Question: I'd like to create an NSBezierPath that represents a "curved" or "bloated" square like this:

I'm struggling to come up with the correct math to get this shape exactly right. I've looked all over the internet but Googling for this topic turns up mostly "here's how you draw rounded corners", which is not what I need.
Can anyone point me to a formula I can use to place the control points for these curves? Thanks!
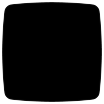
Answer: Okay; after much trial and error I've got something that works. The code below will draw a shape like this one. (This image uses the following values for the #define statements in the code):
'''
#define SIDE_DEFLECTION 18.0f
#define CORNER_RAD 18.0f
#define KAPPA 0.55238f
#define CORNER_CP_OFFSET_FOR_SIDE_DEFLECTION .10
#define SIDE_CENTER_CP_OFFSET 0.60
'''
These values, given a 500x500 pixel view, will draw this shape:

# The Drawing Code
In my case, I'm drawing this shape inside an NSButtonCell subclass. Because I know that this cell's frame will never resize in my app, I can do some optimizations. Specifically, I store the NSBezierPath as an iVar so I don't have to recreate it each time through -drawImage... Additionally, I store an NSShadow and NSColor as iVars so those don't have to be recreated either.
If you're going to draw this shape in a view that resizes, you'll need to tweak the code a bit. The values of the #define statements need to be manually adjusted right now if the square changes sizes drastically (otherwise, the corners don't look quiiiiite right. There's little indentations where the side curves transition to the rounded-corner curves, etc.)
The code below is configured to draw the same shape in a 52x52 pixel square. The general approach is to set the "side deflection" and "corner radius" you want, then adjust the two "offset" define statements (which are percentages) until the corners look perfect. The value of "kappa" must never change --- that one is taken from a mathematical paper I found.
Here's the optimized drawing code:
'''
#import "LPProjectIconButtonCell.h"
#define SIDE_DEFLECTION 1.0f
#define CORNER_RAD 4.0f
// Distance (%) control points should be from curve start/end to form perfectly circular rounded corners
#define KAPPA 0.55238f
// Percentage offset (from perfectly circular rounded corner location) that the corner control points use to
// compensate for the fact that our sides are rounded. Without this, we get a rough transition between the
// curve of the side and the start of the corner curve
#define CORNER_CP_OFFSET_FOR_SIDE_DEFLECTION .85
// As the curve approaches each side-center point, this is the percentage of the distance between the side endpoints
// and the side centerpoint where the control point for approaching the centerpoint is located. You are not expected
// to understand the preceeding sentence.
#define SIDE_CENTER_CP_OFFSET 0.60
@implementation LPProjectIconButtonCell
- (void) awakeFromNib
{
_shadow = [[NSShadow alloc] init];
[_shadow setShadowBlurRadius:1.0f];
[_shadow setShadowColor:[NSColor colorWithCalibratedWhite:1.0f alpha:0.2f]];
[_shadow setShadowOffset:NSMakeSize(0.0f, -1.0f)];
_borderColor = [[NSColor colorWithCalibratedWhite:0.13 alpha:1.0f] retain];
}
- (void) dealloc
{
[_path release];
_path = nil;
[_shadow release];
_shadow = nil;
[_borderColor release];
_borderColor = nil;
[super dealloc];
}
- (void) drawImage:(NSImage *)image withFrame:(NSRect)frame inView:(NSView *)controlView
{
NSGraphicsContext *currentContext = [NSGraphicsContext currentContext];
// The path never changes because this view never resizes. So we'll save it to be efficient
if (!_path)
{
NSRect rect = NSInsetRect(frame, 2.0f, 2.0f);
// Create the primary points -- 3 per side
NSPoint TCenter = NSMakePoint(rect.size.width/2.0f, rect.origin.y);
NSPoint TLeft = NSMakePoint(rect.origin.x + CORNER_RAD + SIDE_DEFLECTION, rect.origin.y + SIDE_DEFLECTION);
NSPoint TRight = NSMakePoint(rect.origin.x + rect.size.width - (CORNER_RAD + SIDE_DEFLECTION), rect.origin.y + SIDE_DEFLECTION);
NSPoint LTop = NSMakePoint(rect.origin.x + SIDE_DEFLECTION, rect.origin.y + CORNER_RAD + SIDE_DEFLECTION);
NSPoint LCenter = NSMakePoint(rect.origin.x, rect.size.height/2.0f);
NSPoint LBottom = NSMakePoint(rect.origin.x + SIDE_DEFLECTION, rect.origin.y + rect.size.height - CORNER_RAD - SIDE_DEFLECTION);
NSPoint BLeft = NSMakePoint(TLeft.x, rect.origin.y + rect.size.height - SIDE_DEFLECTION);
NSPoint BCenter = NSMakePoint(TCenter.x, rect.origin.y + rect.size.height);
NSPoint BRight = NSMakePoint(TRight.x, BLeft.y);
NSPoint RTop = NSMakePoint(rect.origin.x + rect.size.width - SIDE_DEFLECTION, LTop.y);
NSPoint RCenter = NSMakePoint(rect.origin.x + rect.size.width, LCenter.y);
NSPoint RBottom = NSMakePoint(RTop.x, LBottom.y);
// Create corner control points for rounded corners
// We don't want them to be perfectly circular, because our sides are curved. So we adjust them slightly to compensate for that.
NSPoint CP_TLeft = NSMakePoint(TLeft.x - (TLeft.x - LTop.x) * KAPPA, TLeft.y + SIDE_DEFLECTION * CORNER_CP_OFFSET_FOR_SIDE_DEFLECTION);
NSPoint CP_LTop = NSMakePoint(LTop.x + SIDE_DEFLECTION * CORNER_CP_OFFSET_FOR_SIDE_DEFLECTION, LTop.y - (LTop.y - TLeft.y) * KAPPA);
NSPoint CP_LBottom = NSMakePoint(LBottom.x + SIDE_DEFLECTION * CORNER_CP_OFFSET_FOR_SIDE_DEFLECTION, LBottom.y + (BLeft.y - LBottom.y) * KAPPA);
NSPoint CP_BLeft = NSMakePoint(BLeft.x - (BLeft.x - LBottom.x) * KAPPA, BLeft.y - SIDE_DEFLECTION * CORNER_CP_OFFSET_FOR_SIDE_DEFLECTION);
NSPoint CP_BRight = NSMakePoint(BRight.x + (RBottom.x - BRight.x) * KAPPA, BRight.y - SIDE_DEFLECTION * CORNER_CP_OFFSET_FOR_SIDE_DEFLECTION);
NSPoint CP_RBottom = NSMakePoint(RBottom.x - SIDE_DEFLECTION * CORNER_CP_OFFSET_FOR_SIDE_DEFLECTION, RBottom.y + (BRight.y - RBottom.y) * KAPPA);
NSPoint CP_RTop = NSMakePoint(RTop.x - SIDE_DEFLECTION * CORNER_CP_OFFSET_FOR_SIDE_DEFLECTION, RTop.y - (RTop.y - TRight.y) * KAPPA);
NSPoint CP_TRight = NSMakePoint(TRight.x + (RTop.x - TRight.x) * KAPPA, TRight.y + SIDE_DEFLECTION * CORNER_CP_OFFSET_FOR_SIDE_DEFLECTION);
// Create control points for the rounded sides. (The "duplicate" control points are here in case I ever tweak this in the future.)
NSPoint CP_DepartingTCenterForTLeft = NSMakePoint(TCenter.x - (TCenter.x - TLeft.x) * SIDE_CENTER_CP_OFFSET, TCenter.y);
NSPoint CP_ApproachingTLeft = TLeft;
NSPoint CP_DepartingLTopForLCenter = LTop;
NSPoint CP_ApproachingLCenterFromLTop = NSMakePoint(LCenter.x, LCenter.y - (LCenter.y - LTop.y) * SIDE_CENTER_CP_OFFSET);
NSPoint CP_DepartingLCenterForLBottom = NSMakePoint(LCenter.x, LCenter.y + (LBottom.y - LCenter.y) * SIDE_CENTER_CP_OFFSET);
NSPoint CP_ApproachingLBottom = LBottom;
NSPoint CP_DepartingBLeftForBCenter = BLeft;
NSPoint CP_ApproachingBCenter = NSMakePoint(BCenter.x - (BCenter.x - BLeft.x) * SIDE_CENTER_CP_OFFSET, BCenter.y);
NSPoint CP_DepartingBCenterForBRight = NSMakePoint(BCenter.x + (BRight.x - BCenter.x) * SIDE_CENTER_CP_OFFSET, BCenter.y);
NSPoint CP_ApproachingBRight = BRight;
NSPoint CP_DepartingRBottomForRCenter = RBottom;
NSPoint CP_ApproachingRCenterFromRBottom = NSMakePoint(RCenter.x, RCenter.y + (RBottom.y - RCenter.y) * SIDE_CENTER_CP_OFFSET);
NSPoint CP_DepartingRCenterForRTop = NSMakePoint(RCenter.x, RCenter.y - (RCenter.y - RTop.y) * SIDE_CENTER_CP_OFFSET);
NSPoint CP_ApproachingRTopFromRCenter = RTop;
NSPoint CP_DepartingTRightForTCenter = TRight;
NSPoint CP_ApproachingTCenterFromTRight = NSMakePoint(TCenter.x + (TRight.x - TCenter.x) * SIDE_CENTER_CP_OFFSET, TCenter.y);
// Draw the bloody square
NSBezierPath *p = [[NSBezierPath alloc] init];
[p moveToPoint:TCenter];
[p curveToPoint:TLeft controlPoint1:CP_DepartingTCenterForTLeft controlPoint2:CP_ApproachingTLeft];
[p curveToPoint:LTop controlPoint1:CP_TLeft controlPoint2:CP_LTop];
[p curveToPoint:LCenter controlPoint1:CP_DepartingLTopForLCenter controlPoint2:CP_ApproachingLCenterFromLTop];
[p curveToPoint:LBottom controlPoint1:CP_DepartingLCenterForLBottom controlPoint2:CP_ApproachingLBottom];
[p curveToPoint:BLeft controlPoint1:CP_LBottom controlPoint2:CP_BLeft];
[p curveToPoint:BCenter controlPoint1:CP_DepartingBLeftForBCenter controlPoint2:CP_ApproachingBCenter];
[p curveToPoint:BRight controlPoint1:CP_DepartingBCenterForBRight controlPoint2:CP_ApproachingBRight];
[p curveToPoint:RBottom controlPoint1:CP_BRight controlPoint2:CP_RBottom];
[p curveToPoint:RCenter controlPoint1:CP_DepartingRBottomForRCenter controlPoint2:CP_ApproachingRCenterFromRBottom];
[p curveToPoint:RTop controlPoint1:CP_DepartingRCenterForRTop controlPoint2:CP_ApproachingRTopFromRCenter];
[p curveToPoint:TRight controlPoint1:CP_RTop controlPoint2:CP_TRight];
[p curveToPoint:TCenter controlPoint1:CP_DepartingTRightForTCenter controlPoint2:CP_ApproachingTCenterFromTRight];
[p closePath];
_path = p;
}
// We want a slightly white drop shadow on the stroke and fill, giving our square some sense of depth.
[_shadow set];
[[NSColor blackColor] set];
[_path fill];
// Clip to the bezier path and draw a fill image inside of it.
[currentContext saveGraphicsState];
[_path addClip];
[image drawInRect:frame fromRect:NSZeroRect operation:NSCompositeCopy fraction:1.0f respectFlipped:YES hints:nil];
if (self.isHighlighted)
{
// If we're clicked, draw a 50% black overlay to show that
NSColor *overColor = [NSColor colorWithCalibratedWhite:0.0 alpha:0.5];
[overColor set];
[_path fill];
}
[currentContext restoreGraphicsState];
// Stroke the square to create a nice border with a drop shadow at top and bottom.
[_borderColor set];
[_path stroke];
}
@end
'''